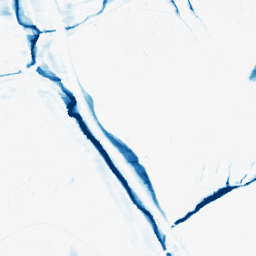
Category: morphological
Decomposition family: morphological_ellipse
Decomposition parameters: operation: closing
width: 5
height: 20
Upsampling method: quadratic
Upsampling parameters: scale: 4
Upsampling scale: 4